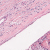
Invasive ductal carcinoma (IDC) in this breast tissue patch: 0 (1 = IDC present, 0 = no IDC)